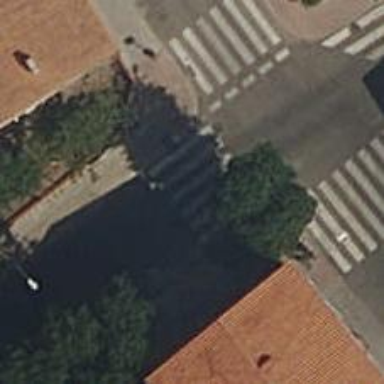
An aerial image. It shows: Uncontrolled road crossing.